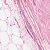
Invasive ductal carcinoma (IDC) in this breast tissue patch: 0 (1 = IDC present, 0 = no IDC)